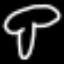
Label: mushroom